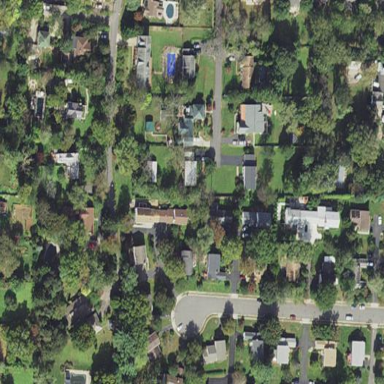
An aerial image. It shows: Single-family residential area.